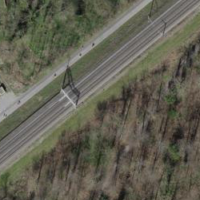
EUNIS habitat code: 41
Species observed at this site:
Gonepteryx rhamni
Pieris rapae
Aglais urticae
Equisetum hyemale